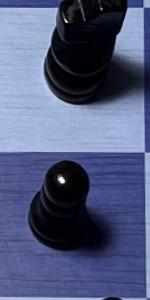
Label: Pawn_Black